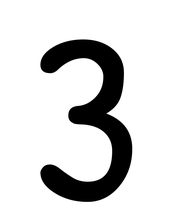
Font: PatrickHand-Regular